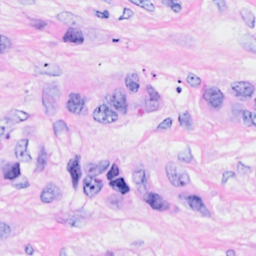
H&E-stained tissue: Breast